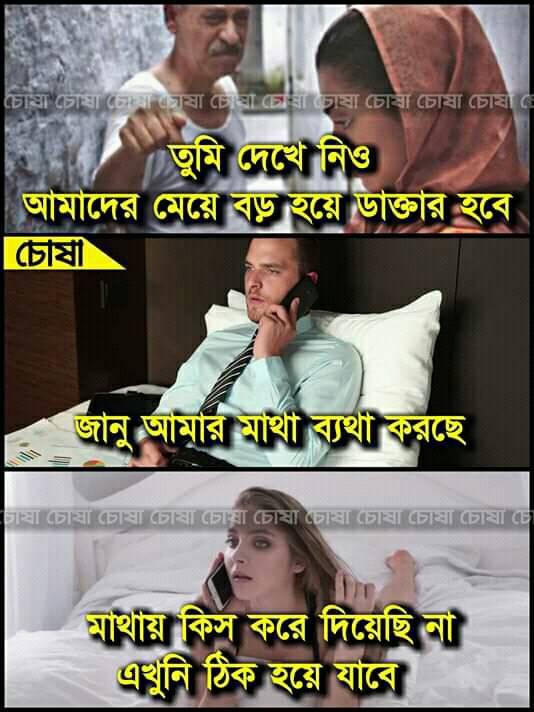
Caption: তুমি দেখে নিও আমাদের মেয়ে বড় হয়ে ডাক্তার হবে    জানু আমার মাথা ব্যাথা করছে   মাথায় কিস করে দিয়েছি না এখুনি ঠিক হয়ে যাবে
Label: hate